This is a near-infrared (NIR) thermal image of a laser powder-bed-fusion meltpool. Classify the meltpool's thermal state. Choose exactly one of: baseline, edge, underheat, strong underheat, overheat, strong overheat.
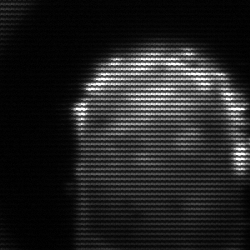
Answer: baseline